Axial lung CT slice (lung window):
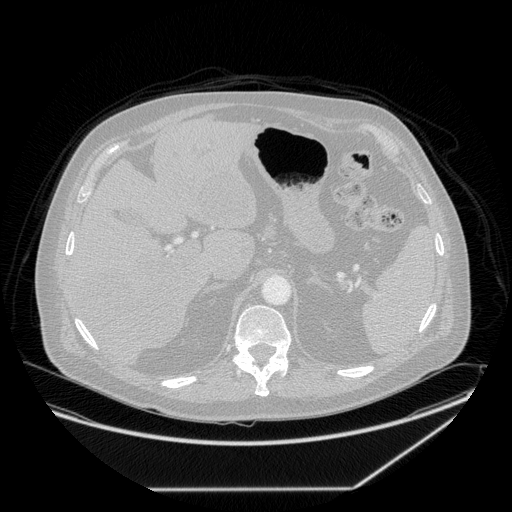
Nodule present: no